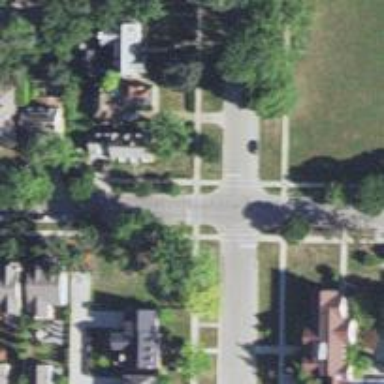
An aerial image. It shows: Uncontrolled footway crossing with line markings.